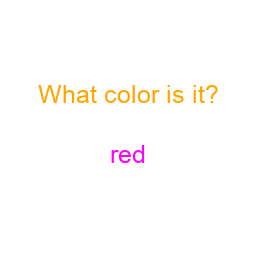
Color: magenta
Color name shown: red
Background color: white
Question text color: orange